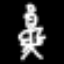
Label: angel